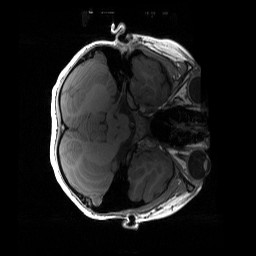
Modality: T1w
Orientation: axial
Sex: male
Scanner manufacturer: siemens
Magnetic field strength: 3 T
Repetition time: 1.9 s
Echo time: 0.00243 s